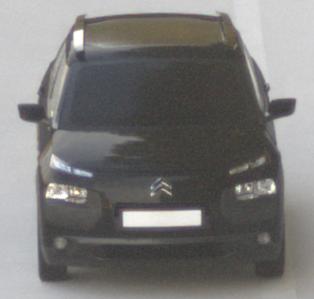
Make: Citroen
Model: C4 Cactus PureTech 75
Detailed model: C4 Cactus
Model produced from: 2014/09
Model produced until: 2015/03
Doors: 5
Color: black
Road condition: dry road
Daytime: morning or afternoon
Contrast: medium contrast